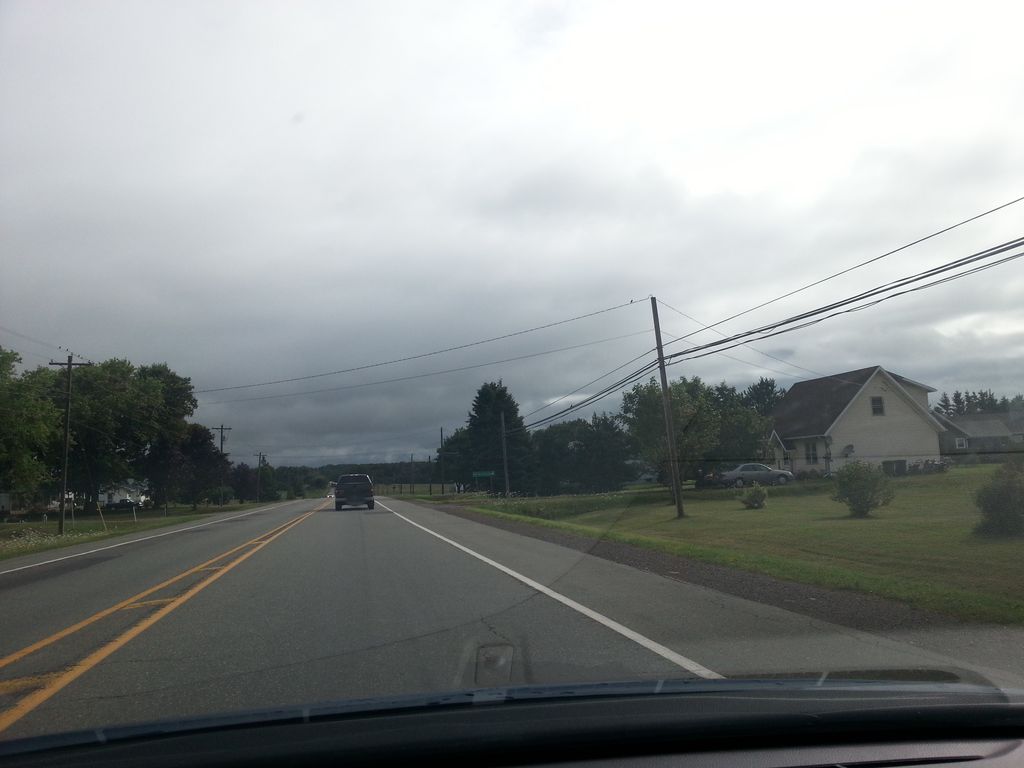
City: charlottetown